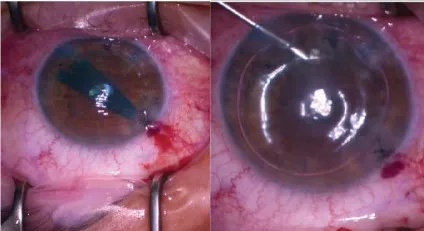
Endothelial graft preparation. Inserting the cannula in the predescemetic zone;. Endothelial graft in double scroll configuration, inserted in the anterior chamber; F. Bubble placement after graft unscrolling and centration (personal photo archive of Dr. Alina Gheorghe).
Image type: medical_photograph (other_medical_photograph)